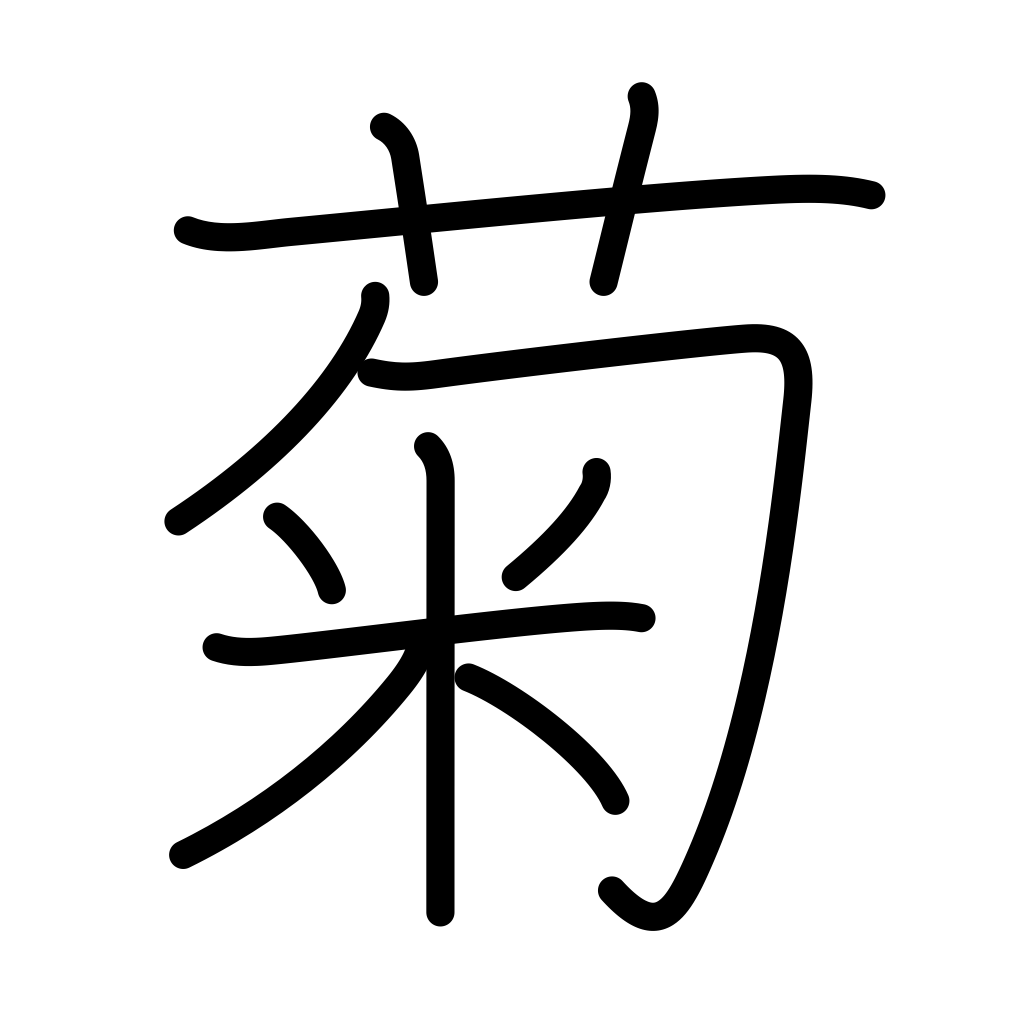
Meaning: chrysanthemum